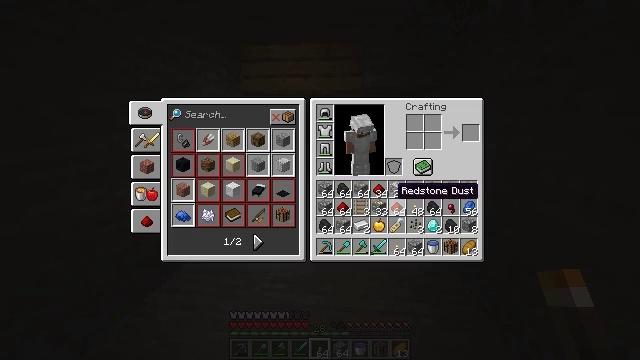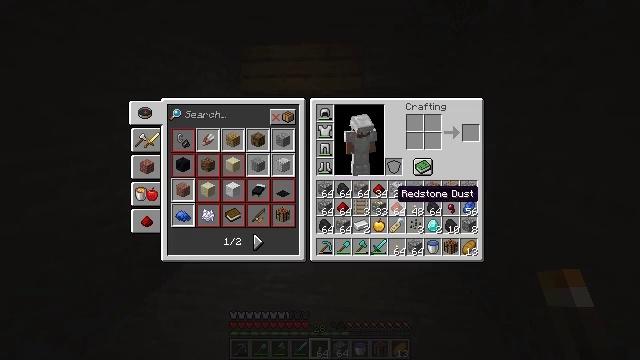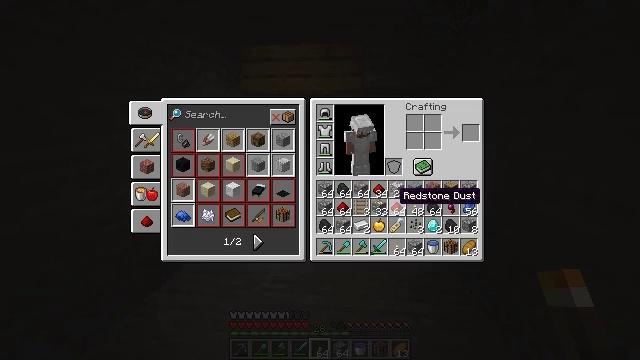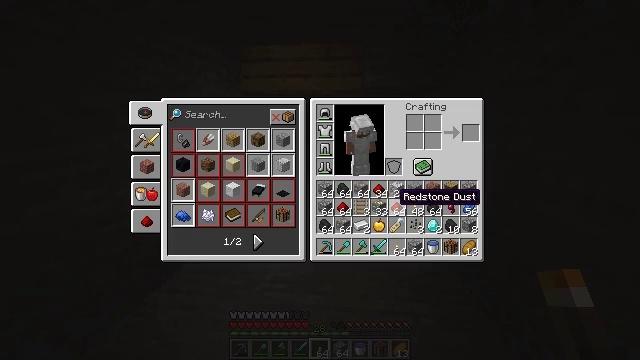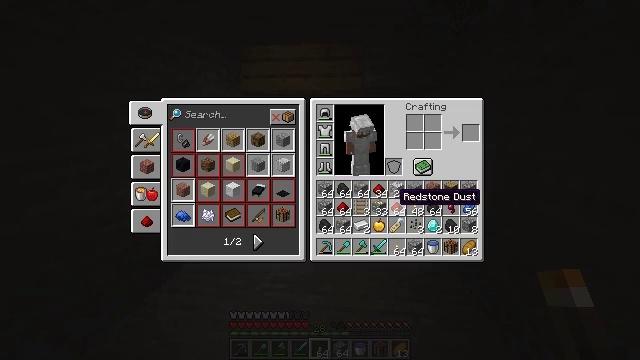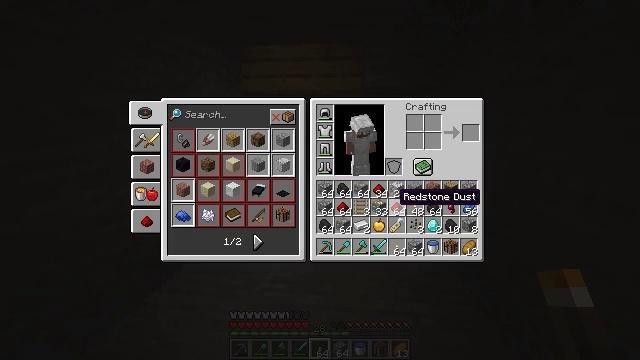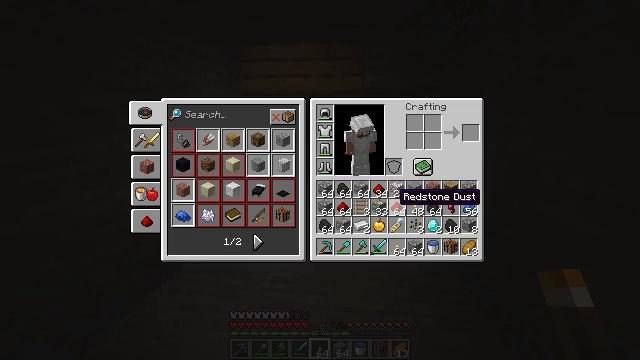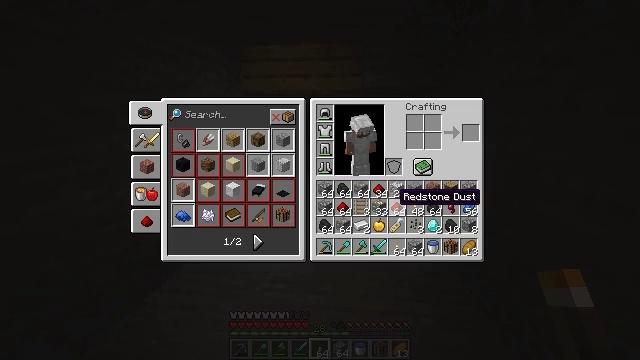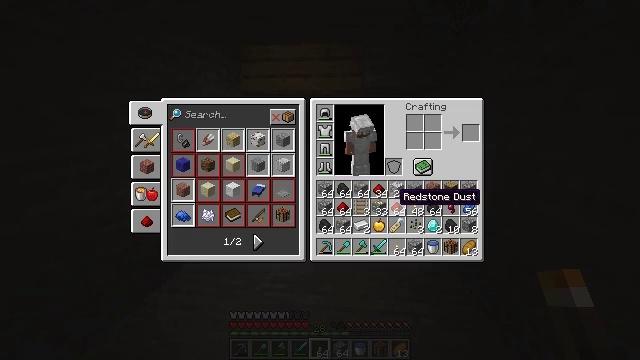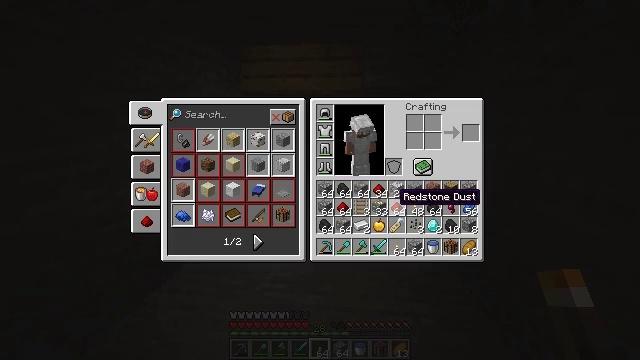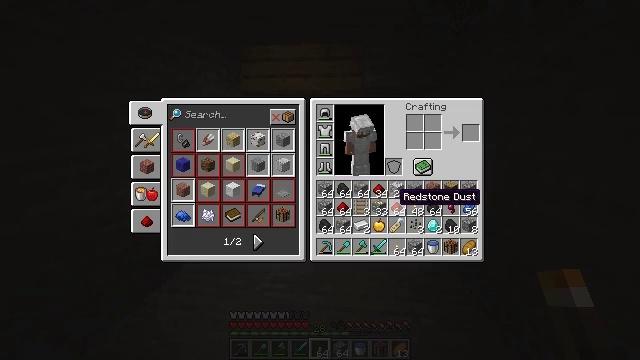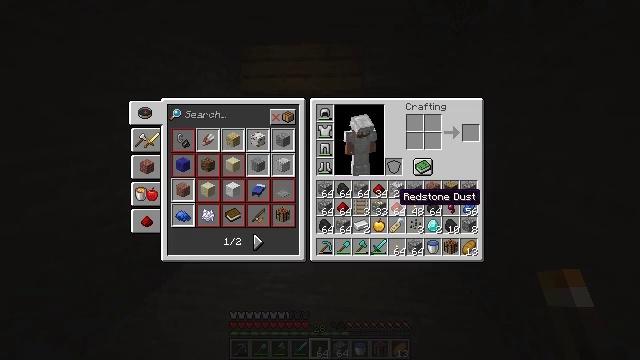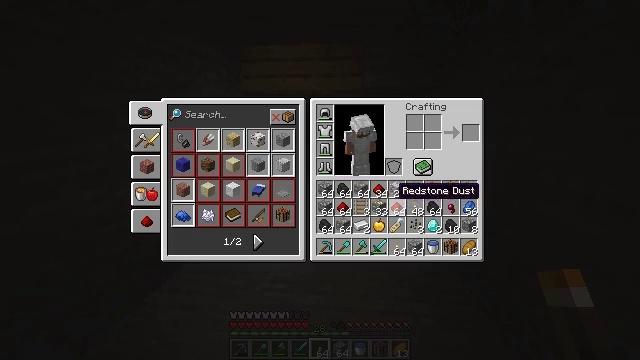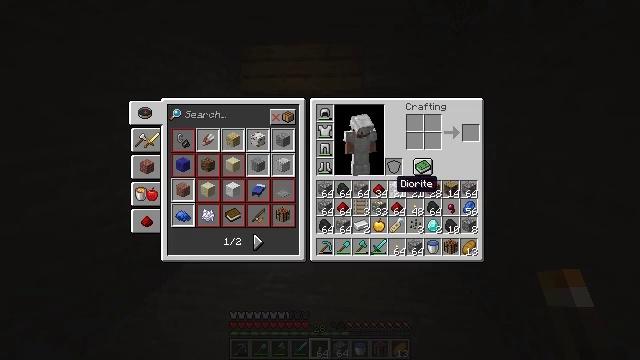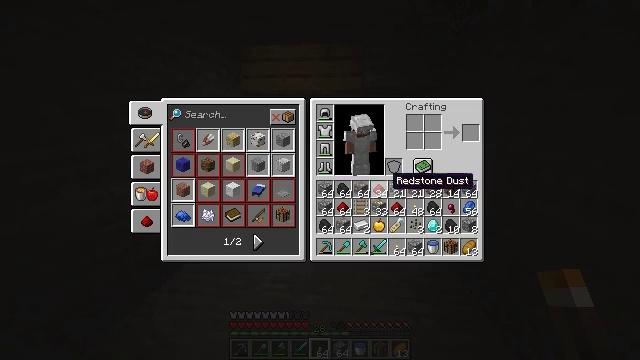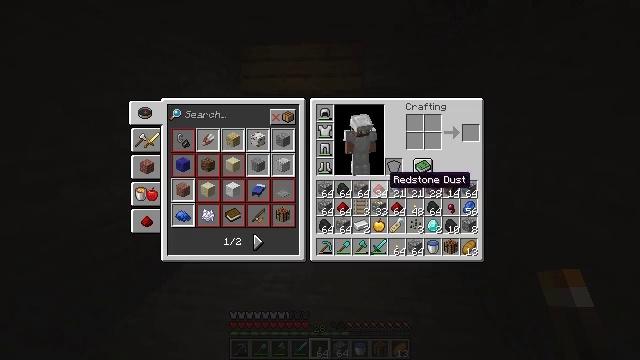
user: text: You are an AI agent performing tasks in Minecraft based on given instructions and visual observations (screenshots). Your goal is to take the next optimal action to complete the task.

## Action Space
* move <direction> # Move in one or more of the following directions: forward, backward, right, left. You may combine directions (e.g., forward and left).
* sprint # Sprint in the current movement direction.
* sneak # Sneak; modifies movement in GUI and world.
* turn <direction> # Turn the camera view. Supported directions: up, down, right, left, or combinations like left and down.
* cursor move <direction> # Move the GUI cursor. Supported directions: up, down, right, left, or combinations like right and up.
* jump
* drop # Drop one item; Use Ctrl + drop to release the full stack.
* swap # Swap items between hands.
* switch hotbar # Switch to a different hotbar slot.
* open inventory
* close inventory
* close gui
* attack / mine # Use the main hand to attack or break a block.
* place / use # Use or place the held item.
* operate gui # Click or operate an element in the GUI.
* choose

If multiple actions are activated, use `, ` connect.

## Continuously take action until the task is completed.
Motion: motion action
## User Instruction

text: Drop a redstone.
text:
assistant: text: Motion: no_op
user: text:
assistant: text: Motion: no_op
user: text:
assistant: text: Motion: no_op
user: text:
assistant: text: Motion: no_op
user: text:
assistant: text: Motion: no_op
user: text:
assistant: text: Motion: no_op
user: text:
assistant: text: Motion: no_op
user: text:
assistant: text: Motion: no_op
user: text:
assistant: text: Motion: no_op
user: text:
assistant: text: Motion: no_op
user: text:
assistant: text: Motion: no_op
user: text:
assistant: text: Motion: no_op
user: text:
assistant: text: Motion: cursor move up
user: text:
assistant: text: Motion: no_op
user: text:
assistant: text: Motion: no_op
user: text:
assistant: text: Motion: no_op
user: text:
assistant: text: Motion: no_op
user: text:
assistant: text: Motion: operate gui
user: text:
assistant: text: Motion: operate gui
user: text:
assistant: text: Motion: cursor move right and up
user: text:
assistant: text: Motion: cursor move right and up
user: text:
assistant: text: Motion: cursor move right and up
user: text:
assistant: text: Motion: operate gui
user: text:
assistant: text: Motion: operate gui
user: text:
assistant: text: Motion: operate gui
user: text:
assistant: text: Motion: cursor move left
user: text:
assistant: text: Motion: cursor move left
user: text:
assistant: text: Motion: cursor move left and down
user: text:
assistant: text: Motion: cursor move left and down
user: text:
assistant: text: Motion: cursor move left and down